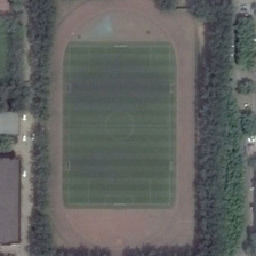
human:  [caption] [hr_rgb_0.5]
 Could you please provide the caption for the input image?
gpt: The playground consists of a red track and a green football field.

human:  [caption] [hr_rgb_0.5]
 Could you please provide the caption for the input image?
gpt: The playground consists of a red runway and a green football field.

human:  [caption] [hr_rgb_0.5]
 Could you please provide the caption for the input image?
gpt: There is a red and green football field on the playground.

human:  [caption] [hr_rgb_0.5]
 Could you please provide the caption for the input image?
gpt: Playground consists of red truck and green football field.

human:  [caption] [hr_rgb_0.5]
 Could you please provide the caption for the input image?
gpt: The playground consists of a red track and a green football field.